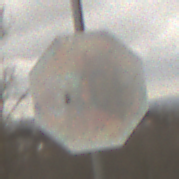
Verkehrszeichen: Stop
Umgebung: Outdoor, Nature
Tageszeit: Midday
Wetter: Overcast
Licht: Natural
Jahreszeit: NotSpecified
Kontrast: LowContrast